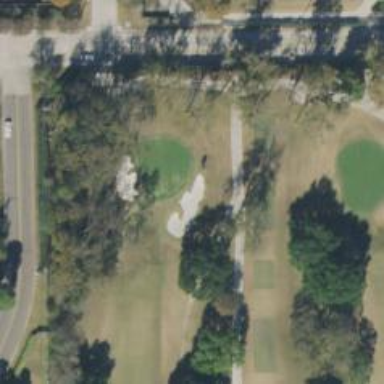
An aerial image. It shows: View of golf hole.